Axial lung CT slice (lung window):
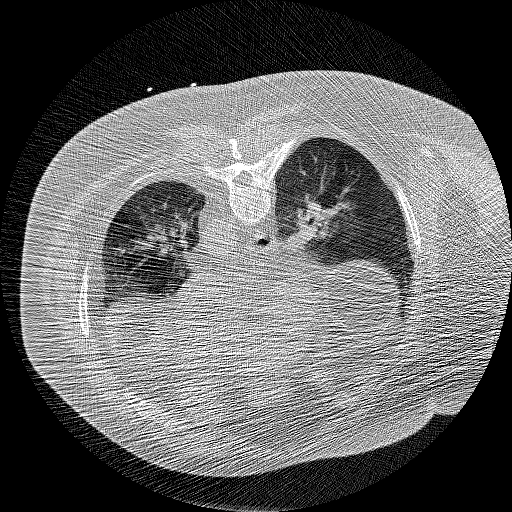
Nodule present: no